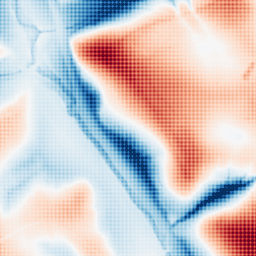
Category: trend_removal
Decomposition family: local_polynomial
Decomposition parameters: window_size: 101
degree: 1
Upsampling method: sinc_hamming
Upsampling parameters: scale: 4
kernel_size: 4
Upsampling scale: 4